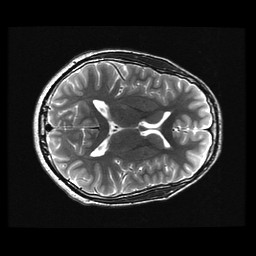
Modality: T2w
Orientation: axial
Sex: male
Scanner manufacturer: ge
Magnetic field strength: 3 T
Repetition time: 5 s
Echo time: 0.1017 s